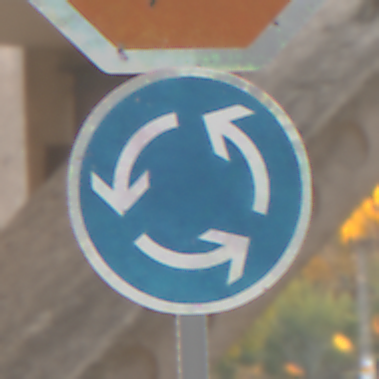
Verkehrszeichen: Kreisverkehr
Zusatzzeichen oben: Stop
Umgebung: Roofed, Suburban
Tageszeit: SunriseSunset
Wetter: Clear
Licht: Natural
Jahreszeit: NotSpecified
Kontrast: MediumContrast